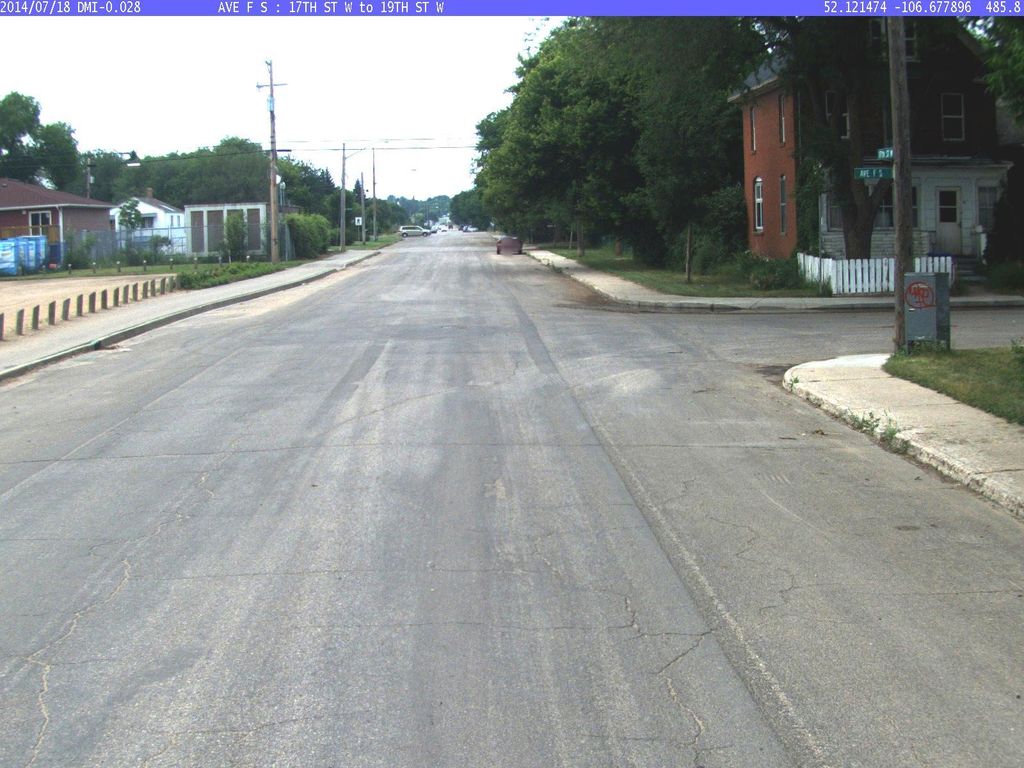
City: saskatoon